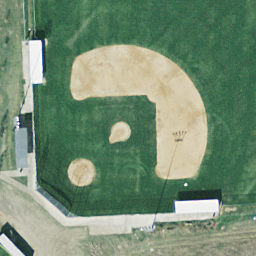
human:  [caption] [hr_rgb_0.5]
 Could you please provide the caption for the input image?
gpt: This is a new baseball field with round tripods inside.

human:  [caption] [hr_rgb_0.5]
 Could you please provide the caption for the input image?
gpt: This is a new baseball field with rounded stands.

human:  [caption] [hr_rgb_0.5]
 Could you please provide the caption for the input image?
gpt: This is a new baseball field with round stands.

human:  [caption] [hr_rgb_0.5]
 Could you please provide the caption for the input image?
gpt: This is a new baseball field with a round tripod.

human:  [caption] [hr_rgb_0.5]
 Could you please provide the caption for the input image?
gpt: This is a new baseball field with round tripods inside.